Field crop: tomato
Growth stage: 2
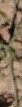
Species: cyperus